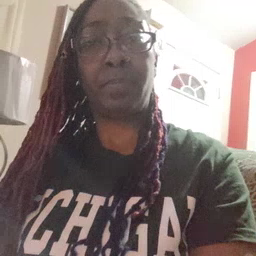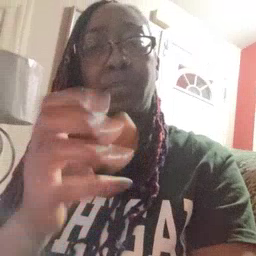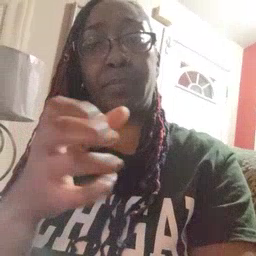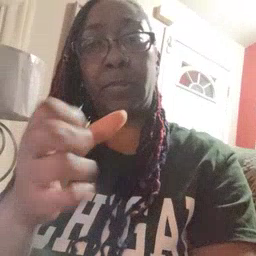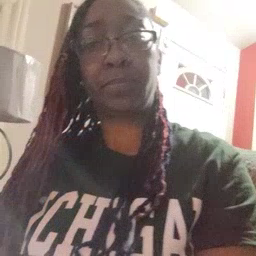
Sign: milk